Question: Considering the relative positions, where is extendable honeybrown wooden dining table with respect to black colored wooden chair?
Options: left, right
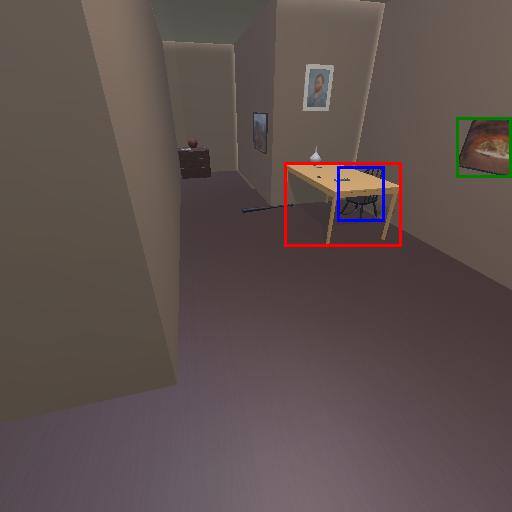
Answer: left